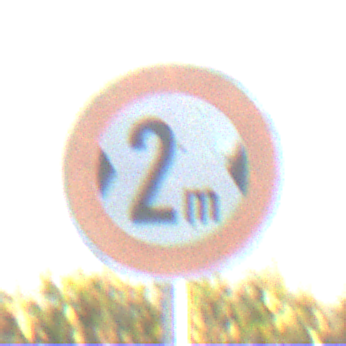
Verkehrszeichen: TatsaechlicheBreite2
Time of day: SunriseSunset
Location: Outdoor (RoadRail)
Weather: Clear
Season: NotSpecified
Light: Natural